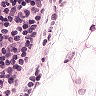
Metastatic tissue present: no